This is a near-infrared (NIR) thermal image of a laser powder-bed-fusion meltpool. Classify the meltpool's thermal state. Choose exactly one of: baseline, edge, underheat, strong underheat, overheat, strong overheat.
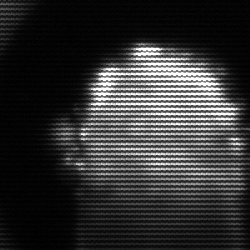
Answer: baseline